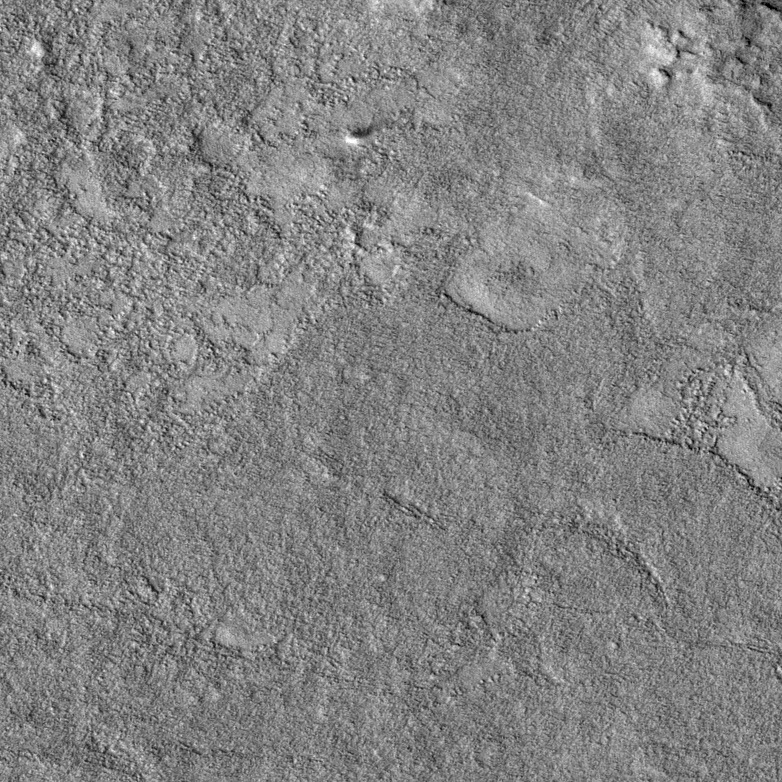
Label: dustdevil